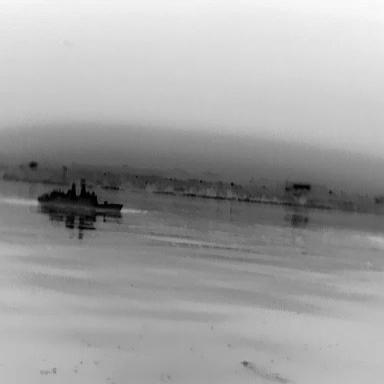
There is a warship in the infrared image.